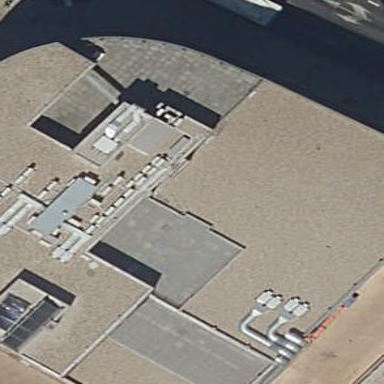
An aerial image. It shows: Office building.